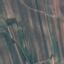
Land use / land cover: PermanentCrop